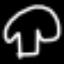
Label: mushroom